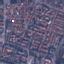
Land use / land cover class: Residential